Question: # I've tried
the steps below, but doesn't seem to take effect.
---
# I created
a file 'index.php' at '/Users/bheng/Sites/info'
'''
<?php
phpinfo();
?>
'''
# I added
a virtual host
'''
<Virtualhost *:80>
VirtualDocumentRoot "/Users/bheng/Sites/info"
ServerName phpinfo.test
UseCanonicalName Off
</Virtualhost>
'''
# I saw
to 'http://phpinfo.test/' I see phpinfo page load up
<URL>
Location of the 'php.ini' showed that it's at '/etc/'
<URL>
# I went
to '/etc' in my Terminal
'''
⚡ etc ls | grep php
php-fpm.conf.default
php-fpm.d/
php.ini.default
php.ini.default-5.2-previous
php.ini.default-5.2-previous~orig
php.ini.default-previous
php.ini.default-previous~orig
⚡ etc ls | grep ini
mach_init.d/
mach_init_per_login_session.d/
mach_init_per_user.d/
php.ini.default
php.ini.default-5.2-previous
php.ini.default-5.2-previous~orig
php.ini.default-previous
php.ini.default-previous~orig
'''
As you can see, I don't see 'php.ini' there at all.
The only thing that closes to that is 'php.ini.default'
# I opened
that file, and update memory_limit to 4G.
Nothing seem to take effect, it kept show 128 MB on the site.
---
I just want to update the from 128 MB to GB

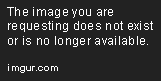
Answer: First, look at phpinfo's output for the value of . Also take a look at the section titled . You'll need to check any and all INI files listed there to see if they might have a value that is over-writing your setting.
> The only thing that closes to that is php.ini.default
I believe is just a fallback file that you can use to create a new PHP.ini file if you need to. Check the output of phpinfo as instructed above to determine which ini files are actually processed.
EDIT: Just seeing now that your phpinfo output says next to . I'd suggest copying that php.ini.default file to the location specified in which in your case is '/etc'. Note that this is a pretty awkward place for this file. PHP.ini is usually located somewhere like '/etc/php7.0/' or '/etc/php7.0/apache/' or something like that. However, your PHP executable is looking for it in '/etc' so copy the file there:
'sudo cp /etc/php.ini.default /etc/php.ini'
Finally, if you are running PHP-FPM (which it looks like you are from your command above) then you need to restart the PHP-FPM process pool. I'm not sure the exact command on your machine but this works on mine:
'sudo service php7.0-fpm restart'
What works on your machine will probably depend on how you installed PHP-FPM. You might also try:
'service php-fpm restart'
EDIT: You might also consider restarting apache. This will also depend on the installation method you have used. On my Ubuntu machine, this command works
'sudo service apache2 restart'